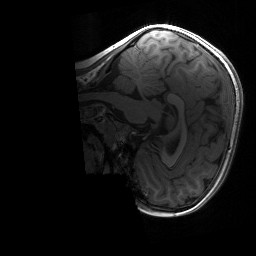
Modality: T1w
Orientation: sagittal
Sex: female
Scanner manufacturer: siemens
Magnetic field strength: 3 T
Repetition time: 1.9 s
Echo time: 0.00243 s